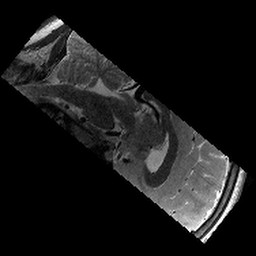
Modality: T2w
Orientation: sagittal
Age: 13
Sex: male
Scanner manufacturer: siemens
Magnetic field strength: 3 T
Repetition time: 9.23 s
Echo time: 0.067 s